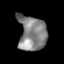
Tissue: lung
Cell type: Epithelial cells
Senescence score: 0.2382
Nuclear area (px): 951
Mean DAPI intensity: 132.262